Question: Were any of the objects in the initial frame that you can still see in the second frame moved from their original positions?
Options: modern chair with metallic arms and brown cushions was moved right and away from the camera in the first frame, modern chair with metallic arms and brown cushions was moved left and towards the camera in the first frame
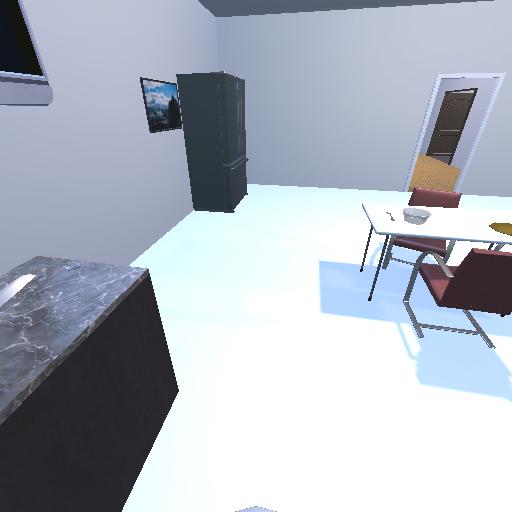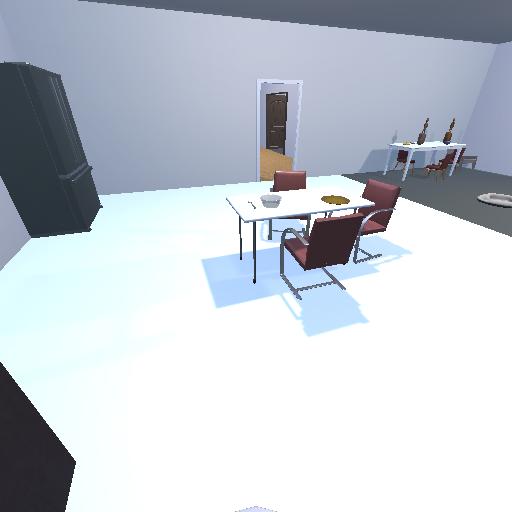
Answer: modern chair with metallic arms and brown cushions was moved right and away from the camera in the first frame